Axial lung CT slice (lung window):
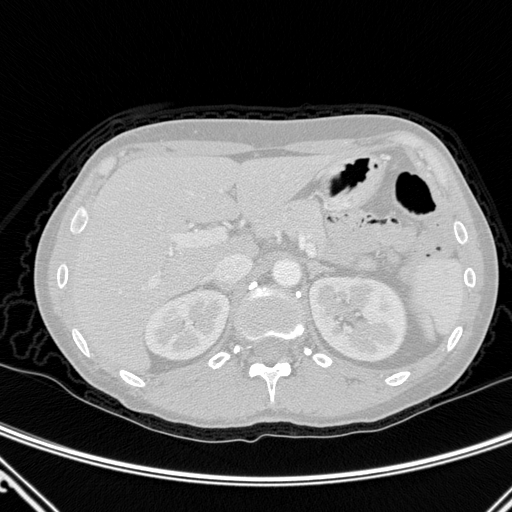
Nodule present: no